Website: ulta-beauty
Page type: customer-info-address
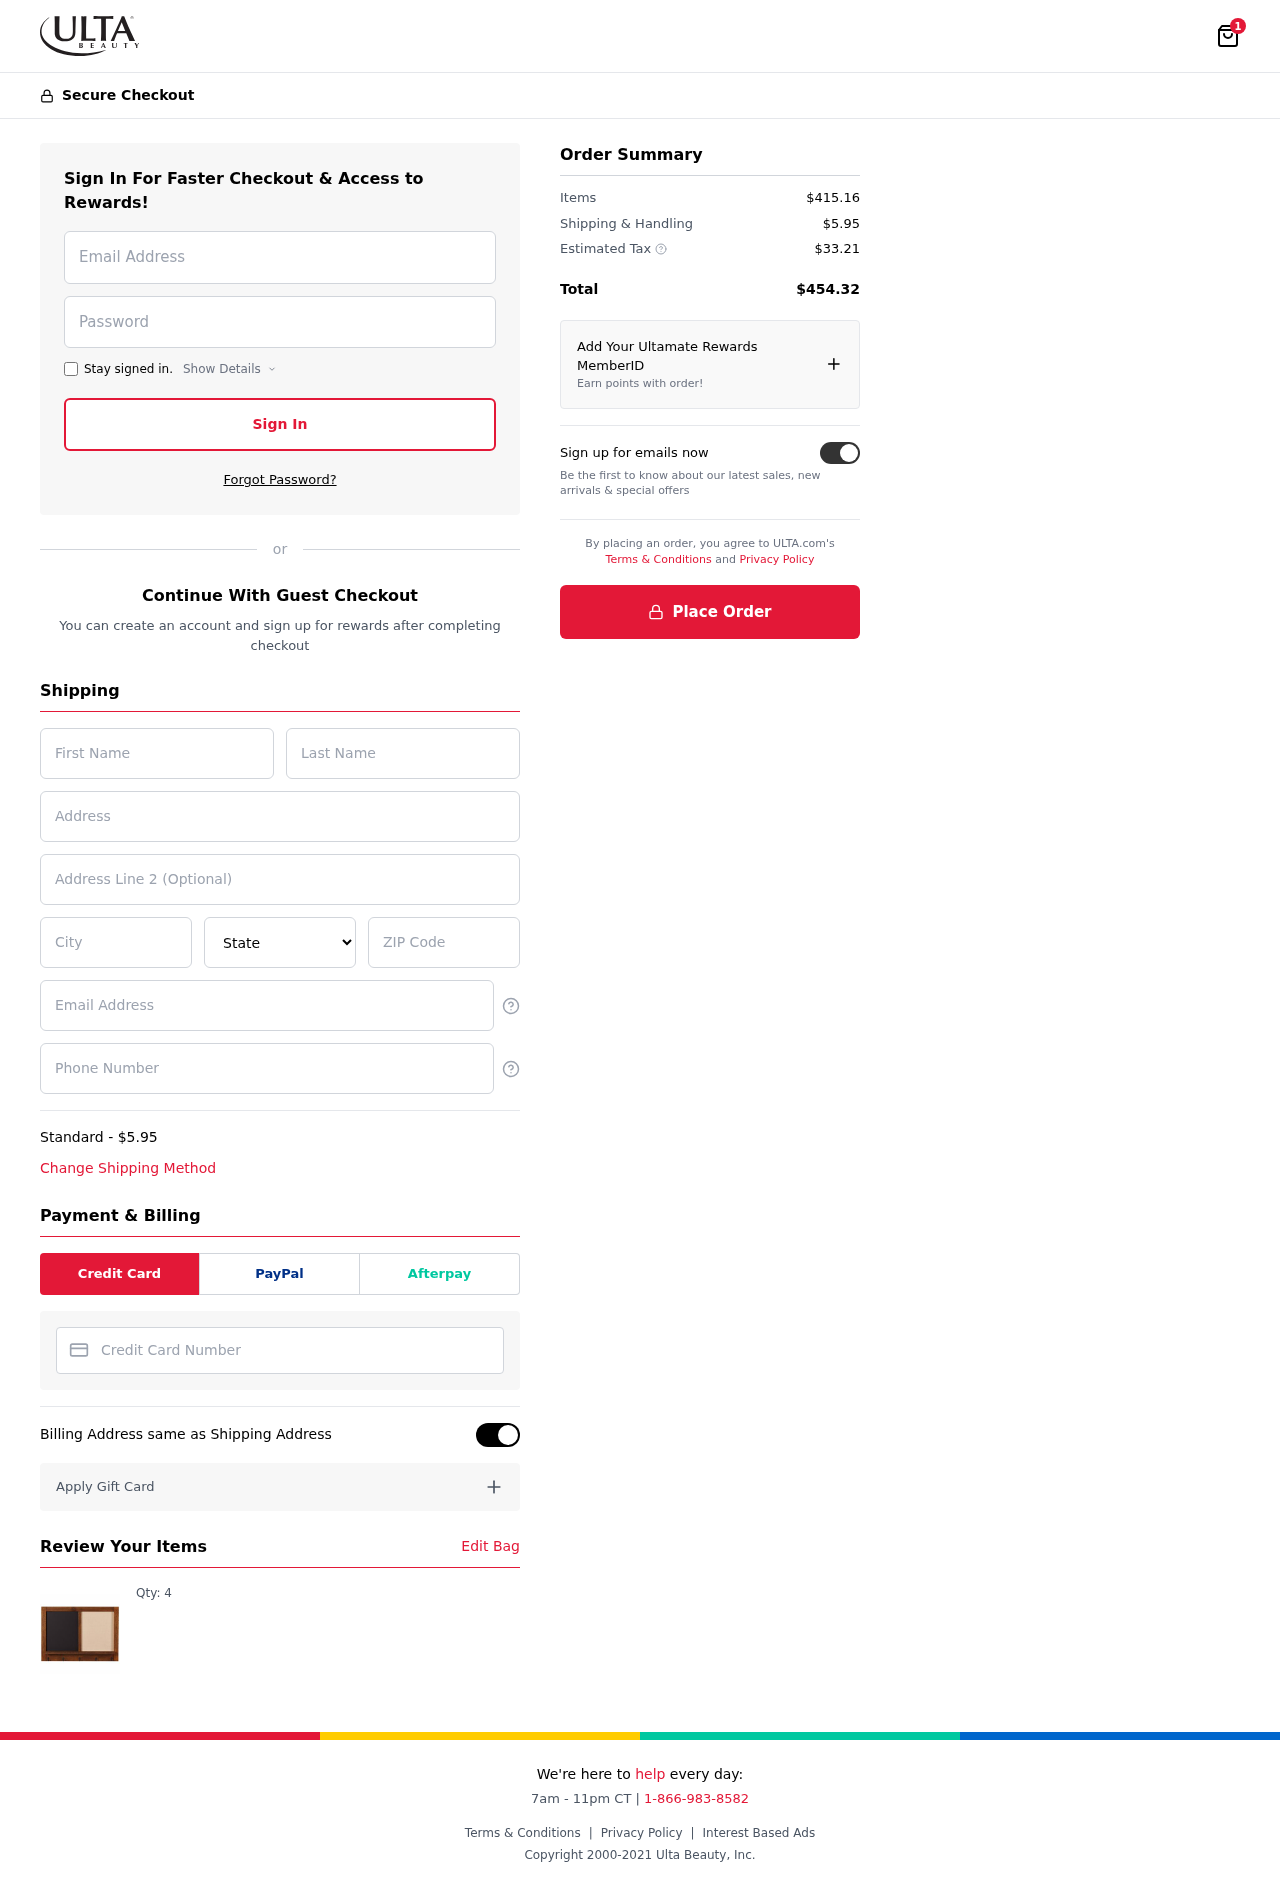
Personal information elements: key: PII_CARD_NUMBER
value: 3788 3755 0375 892
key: PII_CITY
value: Christopherside
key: PII_EMAIL
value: rodneyweber@yahoo.com
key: PII_FIRSTNAME
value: Rodney
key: PII_LASTNAME
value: Weber
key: PII_PHONE
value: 7025877217
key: PII_POSTCODE
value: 24733
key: PII_STATE
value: Mississippi
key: PII_STREET
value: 10324 Thomas Crescent Suite 677
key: PII_STREET2
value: Suite 628
Product elements: key: PRODUCT1_QUANTITY
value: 4
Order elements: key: ORDER_NUM_ITEMS
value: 1
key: ORDER_SHIPPING_COST
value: $5.95
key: ORDER_ITEMS_TOTAL
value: $415.16
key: ORDER_SHIPPING_COST2
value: $5.95
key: ORDER_TAX
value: $33.21
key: ORDER_TOTAL
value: $454.32